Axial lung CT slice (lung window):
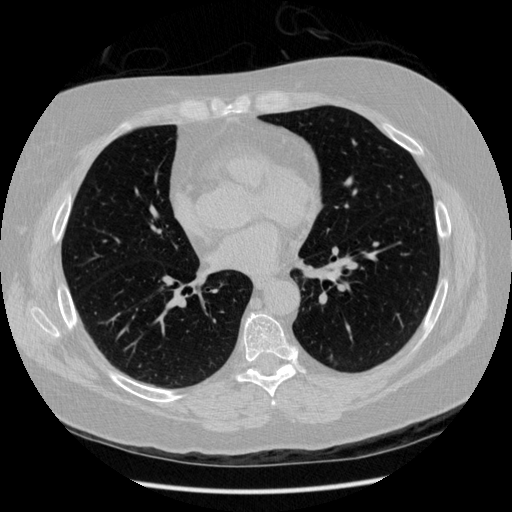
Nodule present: no